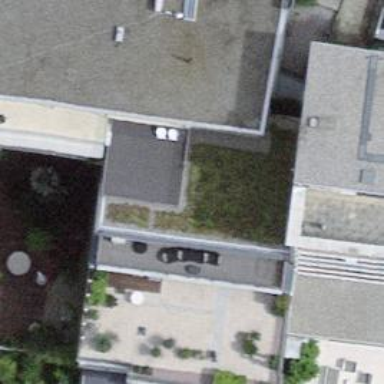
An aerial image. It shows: Building with flat roof.